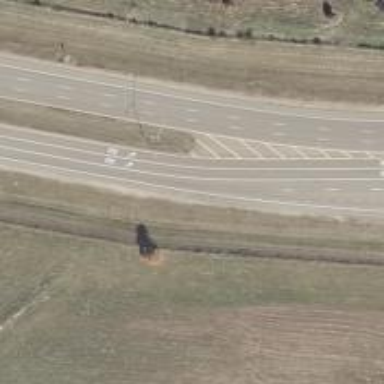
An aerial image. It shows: Asphalt road that is classified as tertiary link.